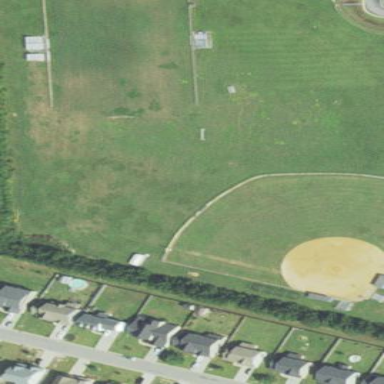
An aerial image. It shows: Baseball pitch for leisure and sports activities.